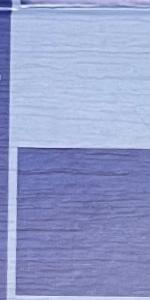
Label: Empty